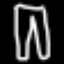
Label: pants